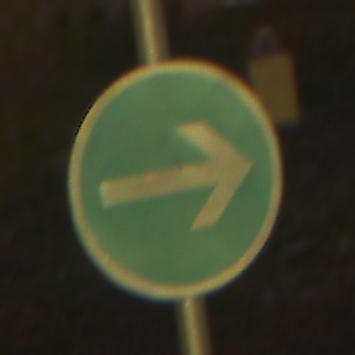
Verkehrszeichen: VorgeschriebeneFahrtrichtungHierRechts
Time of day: Night
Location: Outdoor (Suburban)
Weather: Clear
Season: NotSpecified
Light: Artificial